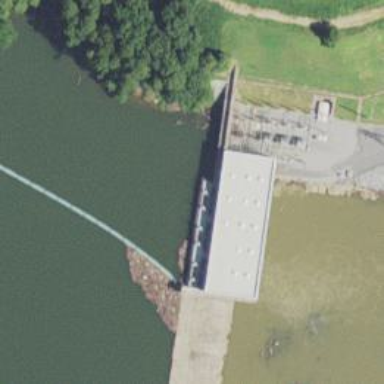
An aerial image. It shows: Hydro power generator using the water-storage method.